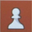
Piece: wP